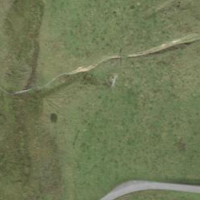
EUNIS habitat code: 25
Species observed at this site:
Bartsia alpina
Pseudochorthippus parallelus
Roeseliana roeselii